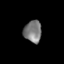
Tissue: skin
Cell type: Epithelial cells
Senescence score: 0.2469
Nuclear area (px): 379
Mean DAPI intensity: 122.95